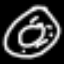
Label: donut